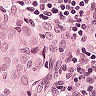
Metastatic tissue present: yes